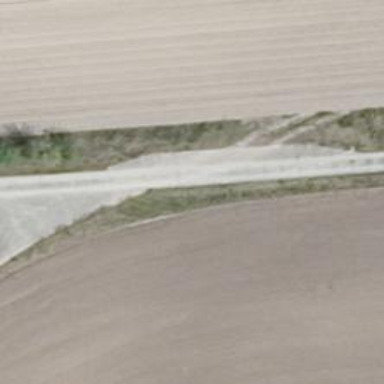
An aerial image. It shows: Passing place on the road.